Question: The following code rotates the second cube around the origin. How can I rotate the second cube around its center point ([5,5,0]) instead?
'''
cube([10,10,1]);
rotate([0,0,45]) cube([10,10,1]);
'''

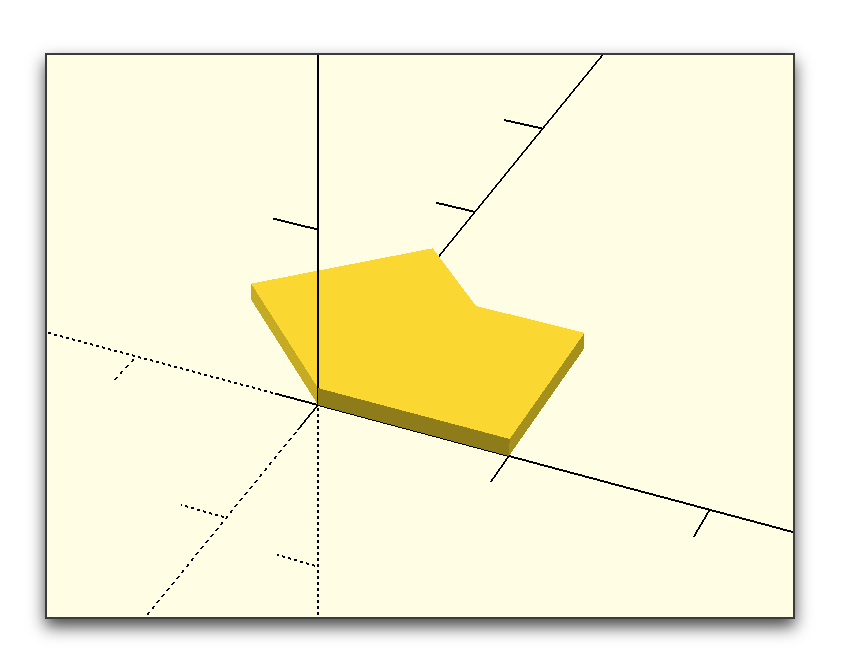
Answer: This module will perform the desired rotation.
'''
// rotate as per a, v, but around point pt
module rotate_about_pt(a, v, pt) {
translate(pt)
rotate(a,v)
translate(-pt)
children();
}
cube([10,10,1]);
rotate_about_pt(45,0,[5,5,0]) cube([10,10,1]);
'''

In newer versions (tested with the January 2019 preview) the above code generates a warning. To fix that, update the parameters to 'rotate':
'''
module rotate_about_pt(z, y, pt) {
translate(pt)
rotate([0, y, z]) // CHANGE HERE
translate(-pt)
children();
}
'''